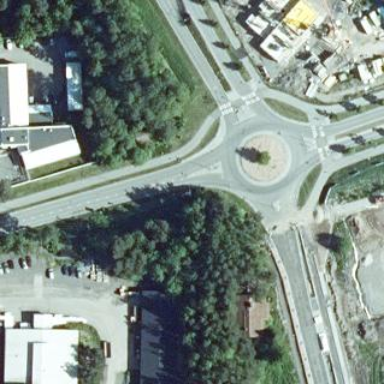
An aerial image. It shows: Tertiary road made of asphalt leading to roundabout junction.